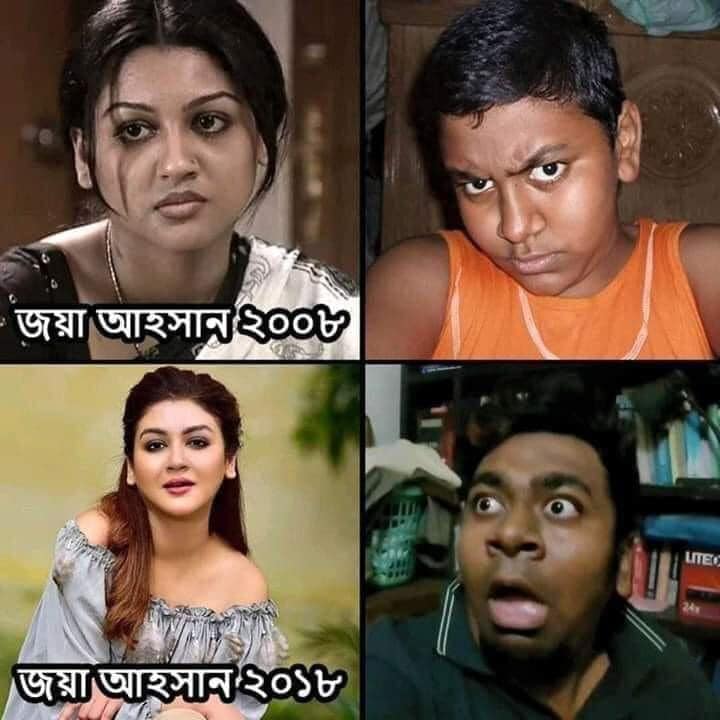
Caption:  জয়া আহসান ২০০৮    জয়া আহসান  ২০১৮
Label: non-hate